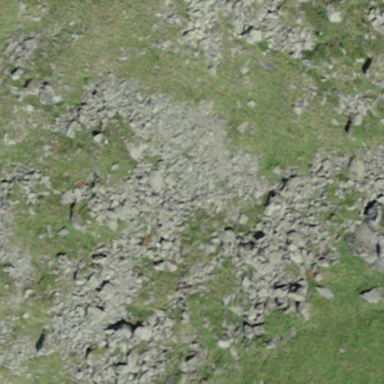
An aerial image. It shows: Natural scree.